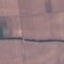
Land use / land cover: AnnualCrop